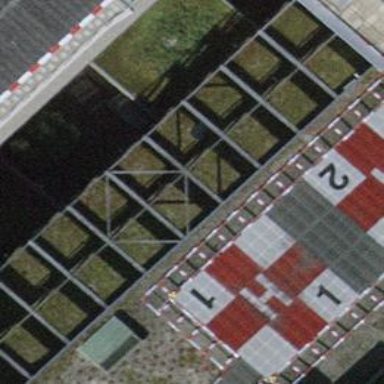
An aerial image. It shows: Helipad with paved surface at the airport.